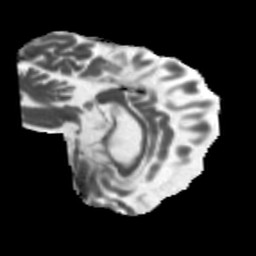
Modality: MD
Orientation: sagittal
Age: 68
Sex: female
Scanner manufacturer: siemens
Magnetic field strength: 3 T
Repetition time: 5.47 s
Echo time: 0.0854 s